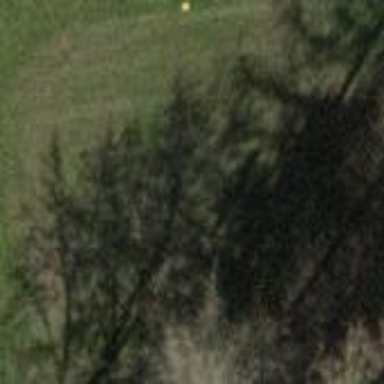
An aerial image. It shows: Grassy area designated as golf tee.